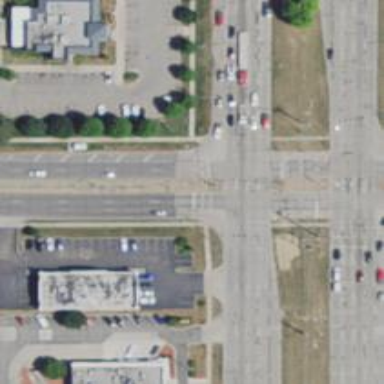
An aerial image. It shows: Secondary road with separate sidewalks.